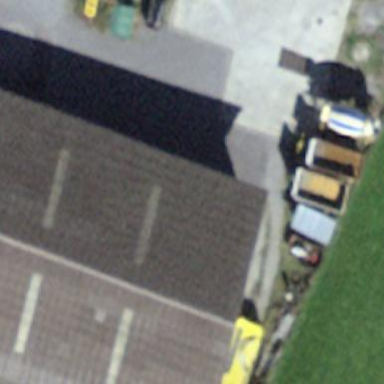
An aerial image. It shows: Warehouse building.